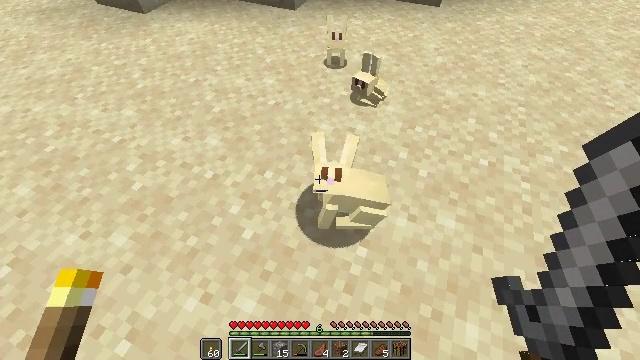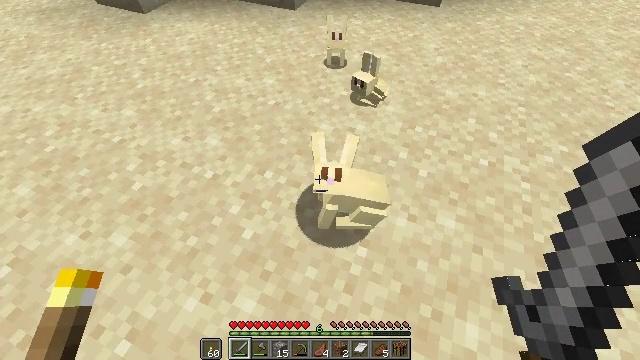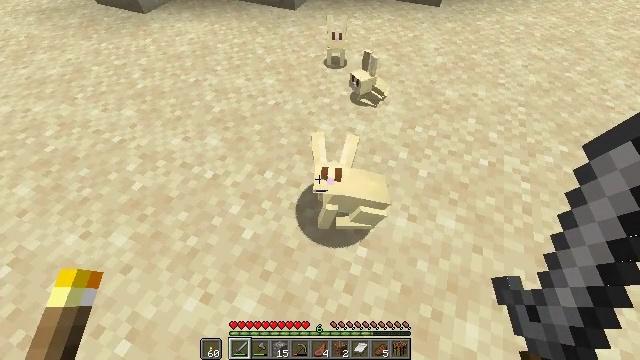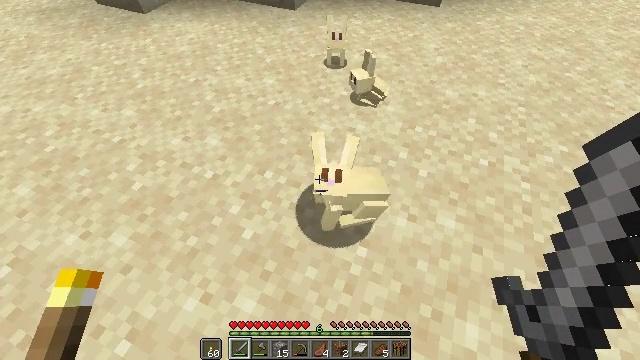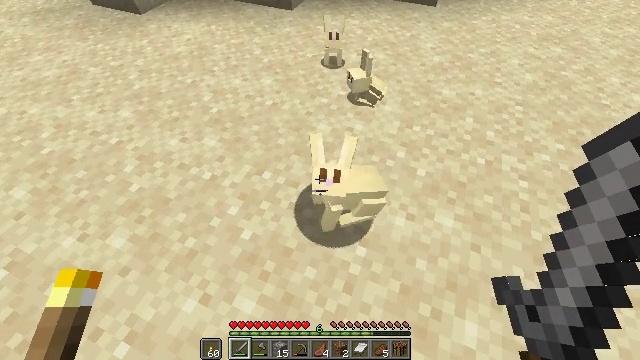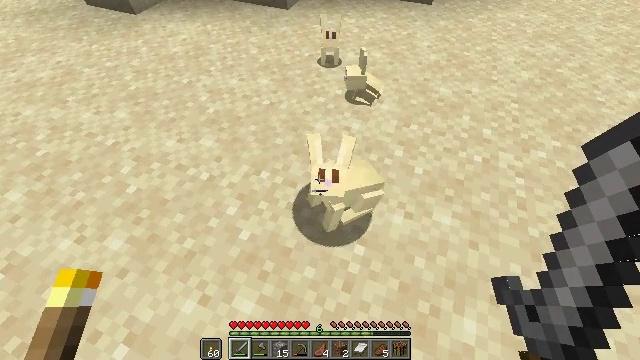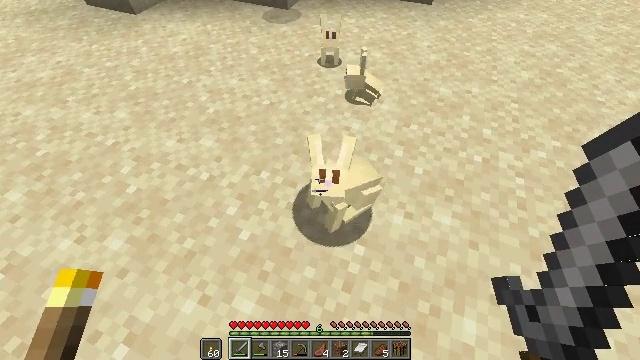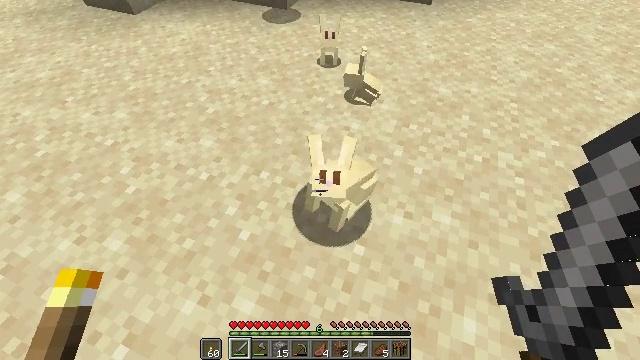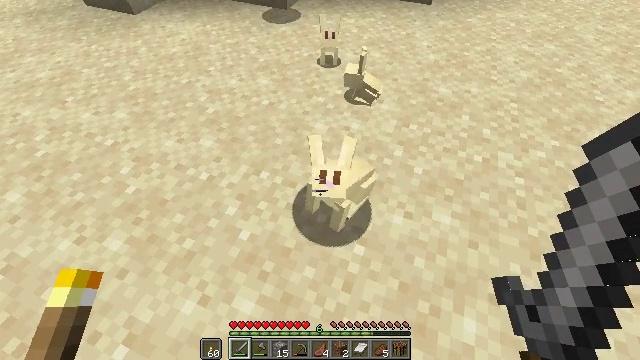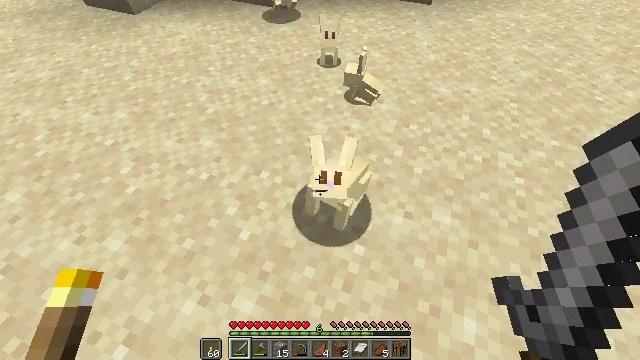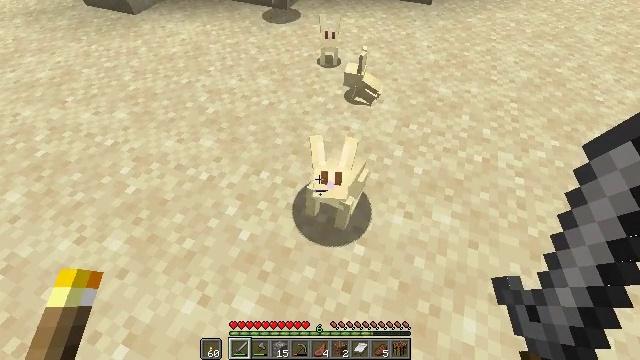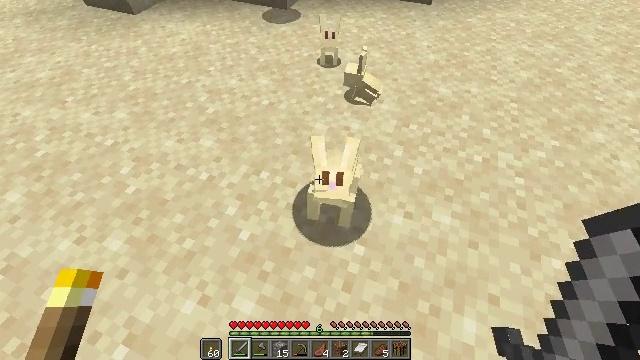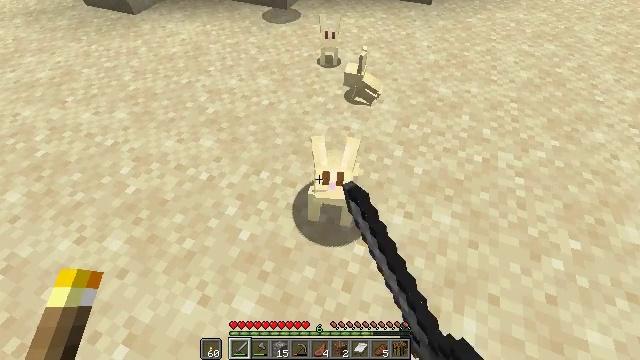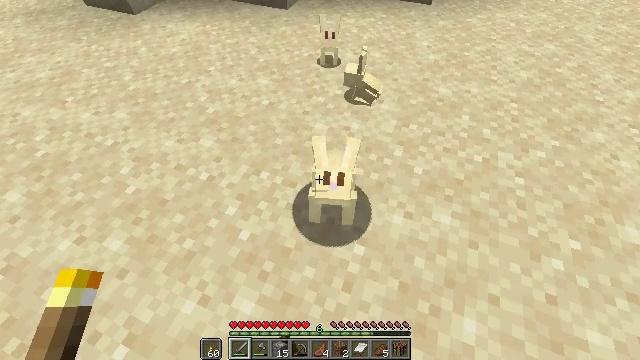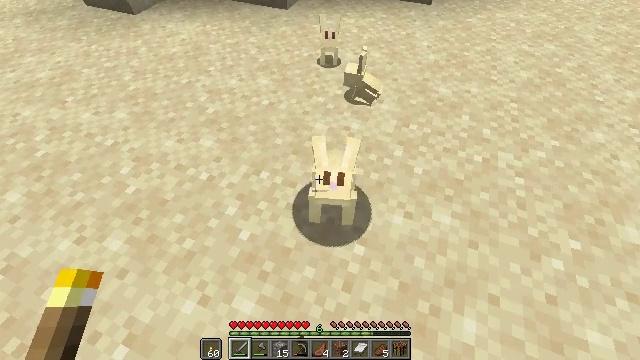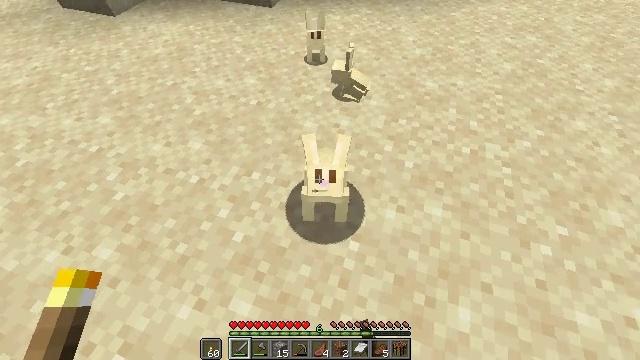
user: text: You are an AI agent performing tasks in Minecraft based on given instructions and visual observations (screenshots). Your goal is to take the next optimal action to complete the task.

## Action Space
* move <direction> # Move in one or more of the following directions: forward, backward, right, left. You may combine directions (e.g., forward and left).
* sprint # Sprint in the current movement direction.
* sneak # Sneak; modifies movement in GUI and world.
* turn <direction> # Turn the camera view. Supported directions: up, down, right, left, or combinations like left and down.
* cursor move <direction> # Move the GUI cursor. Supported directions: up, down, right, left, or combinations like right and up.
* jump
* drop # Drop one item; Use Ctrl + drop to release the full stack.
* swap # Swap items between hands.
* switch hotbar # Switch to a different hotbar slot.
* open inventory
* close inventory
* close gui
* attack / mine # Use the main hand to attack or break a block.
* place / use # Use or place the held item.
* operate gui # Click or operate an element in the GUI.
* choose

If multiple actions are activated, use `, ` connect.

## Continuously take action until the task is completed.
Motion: motion action
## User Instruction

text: Kill mobs.
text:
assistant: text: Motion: no_op
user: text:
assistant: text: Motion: no_op
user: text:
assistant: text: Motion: no_op
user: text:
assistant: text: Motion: no_op
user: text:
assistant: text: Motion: no_op
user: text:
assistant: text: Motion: no_op
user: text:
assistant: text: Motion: no_op
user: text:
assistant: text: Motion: no_op
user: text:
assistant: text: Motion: no_op
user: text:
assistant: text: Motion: no_op
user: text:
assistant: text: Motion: attack / mine
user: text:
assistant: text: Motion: attack / mine
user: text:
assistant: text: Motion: no_op
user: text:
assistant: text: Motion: no_op
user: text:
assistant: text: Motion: turn right
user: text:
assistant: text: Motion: turn right and down
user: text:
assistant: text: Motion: no_op
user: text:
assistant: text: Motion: no_op
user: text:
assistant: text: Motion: no_op
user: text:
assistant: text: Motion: no_op
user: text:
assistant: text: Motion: no_op
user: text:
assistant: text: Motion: no_op
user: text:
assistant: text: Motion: no_op
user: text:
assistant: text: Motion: no_op
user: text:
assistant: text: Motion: no_op
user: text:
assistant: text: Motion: no_op
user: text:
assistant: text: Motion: no_op
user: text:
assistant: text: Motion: turn left
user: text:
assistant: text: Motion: no_op
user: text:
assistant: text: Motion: move forward, turn left and up